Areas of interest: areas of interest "Tennis Court"
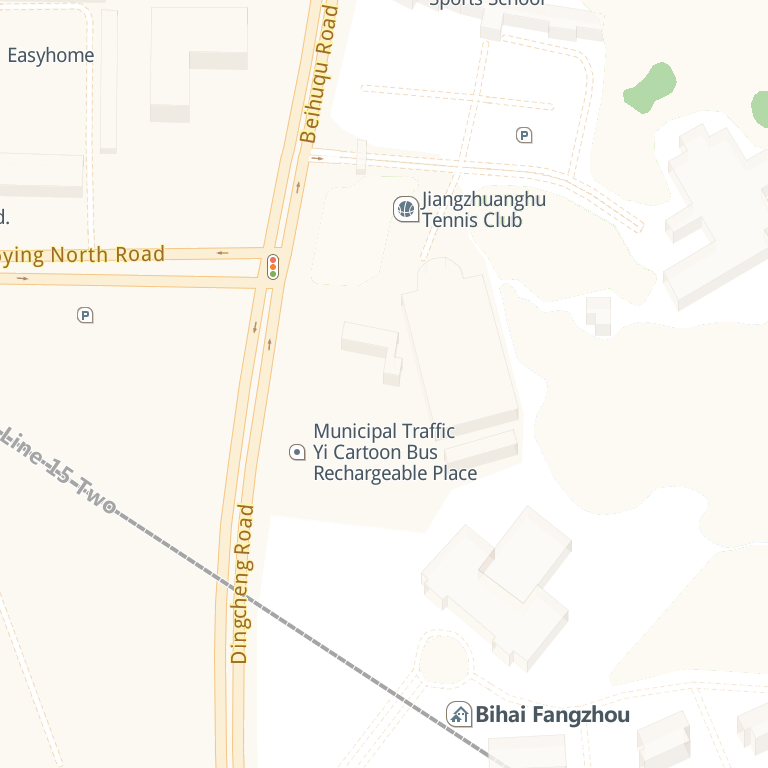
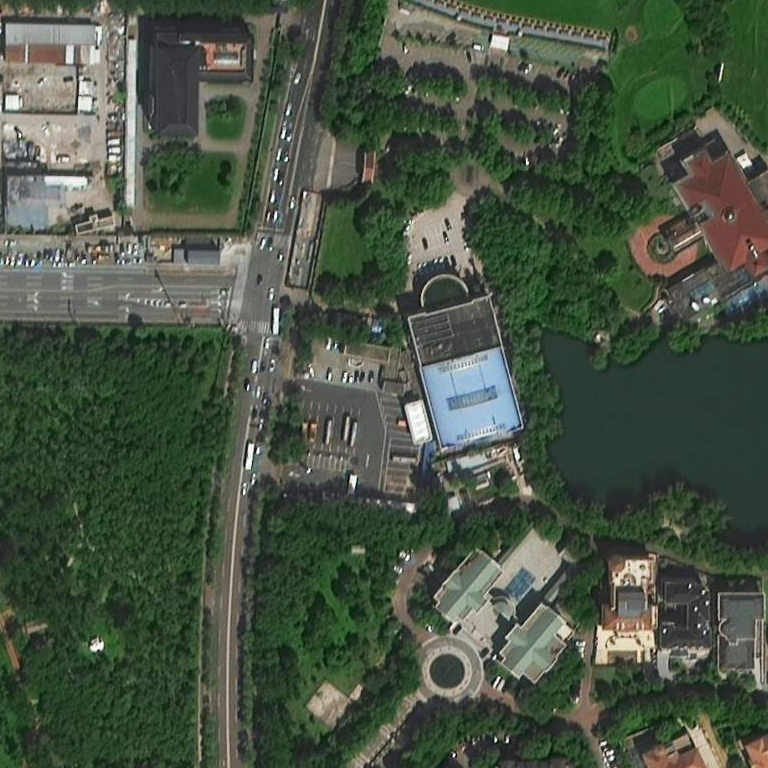